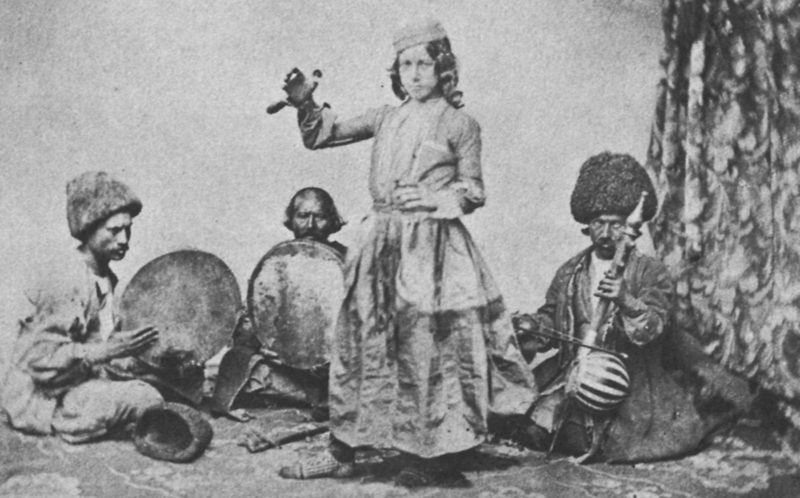
Titel: Eine Zigeunerkapelle und eine Tänzerin
Künstler: Russischer Photograph
Standort: London
Institution: John Vere Brown
Schlagwörter: dunkel, fuß, gruppe, hand, mann, nackt, schatten, weiß, menschen, mädchen, sitzen, bewegung, finger, frau, frisur, frisuren, geste, grau, haar, hell, hintergrund, hut, hüte, kleid, licht, mund, männer, nase, raum, schwarz, szene, blick, rock, tanz, teppich, bart, bärte, kappe, mütze, schnurrbart, arm, augen, band, falten, gesicht, pelz, stehen, bildnis, hände, instrument, porträt, vorhang, boden, gewand, haare, sitzend, aufführung, instrumente, musik, musiker, tanzen, tänzerin, locken, ohren, genre, kürbis, fell, kopfbedeckung, füße, bogen, jungen, inszenierung, figuren, spielen, pfeife, musikinstrument, mimik, streifen, junge, exotisch, foto, fotografie, photographie, fussboden, strümpfe, zigeuner, orient, orientalisch, asien, schwarzweiß, gestik, schritt, trommel, photo, tracht, geige, schwarz weis, sänger, gut, rinde, kapelle, bettler, fellmütze, saiteninstrument, käppi, fotographie, turban, persianer, ensemble, arabien, türkei, tänzer, betteln, klang, tambourin, tamburin, streichinstrument, trommeln, musikanten, musikkapelle, iran, türken, schelle, mehrfarbig, ethnografie, hä, performance, tanzend, fremd, derwische, schhwarz, straßenmusik, falteb, tamborin, blixk, sitzkreis, traditionel, was is los, zarb, e, naturvolk, handtrommel, kappee